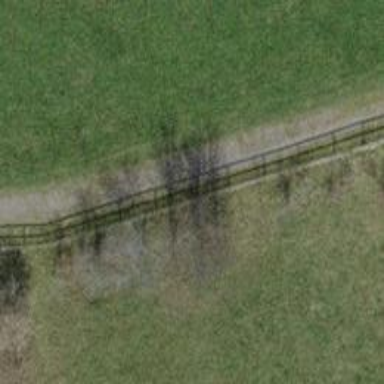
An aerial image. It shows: Track with grade5 tracktype.